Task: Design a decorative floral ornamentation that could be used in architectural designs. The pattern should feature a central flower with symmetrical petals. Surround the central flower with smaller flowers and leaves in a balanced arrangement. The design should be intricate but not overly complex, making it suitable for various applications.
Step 493:
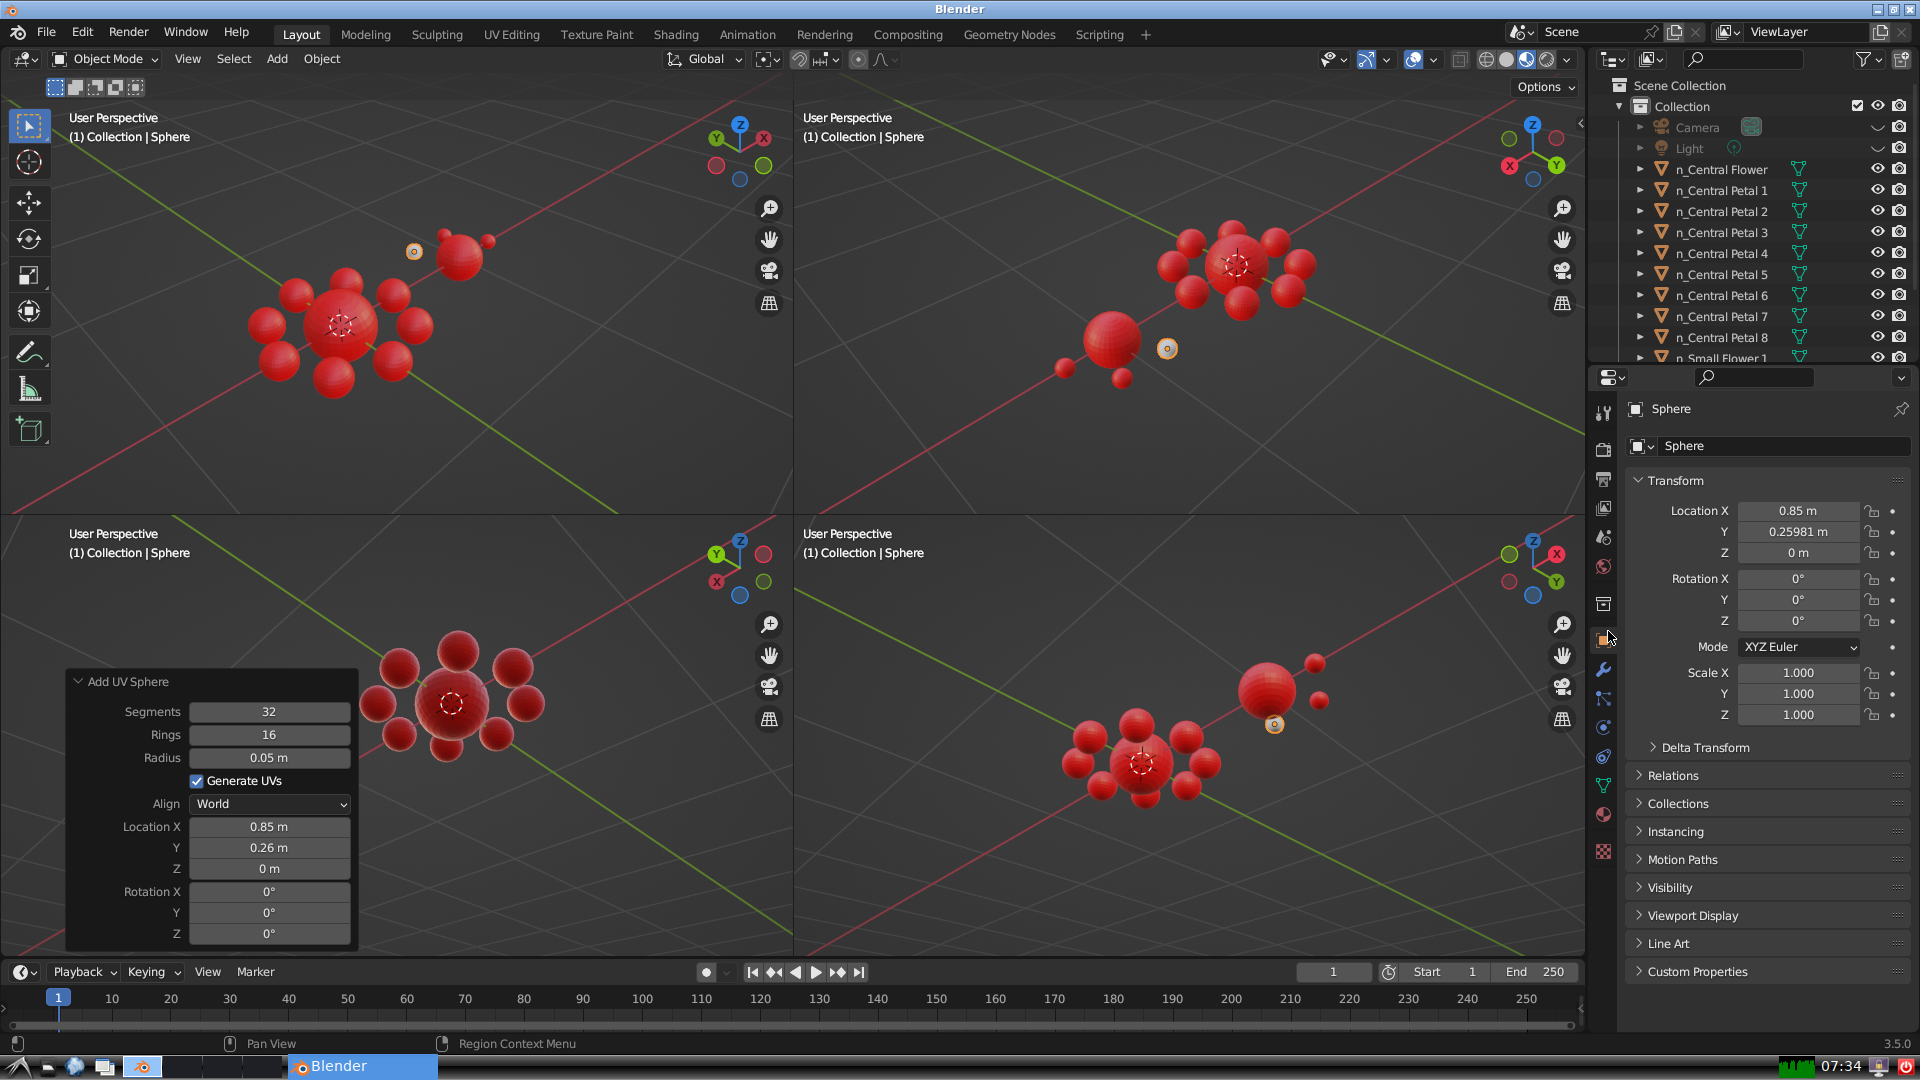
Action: {"mouse_move": [1732, 445]}